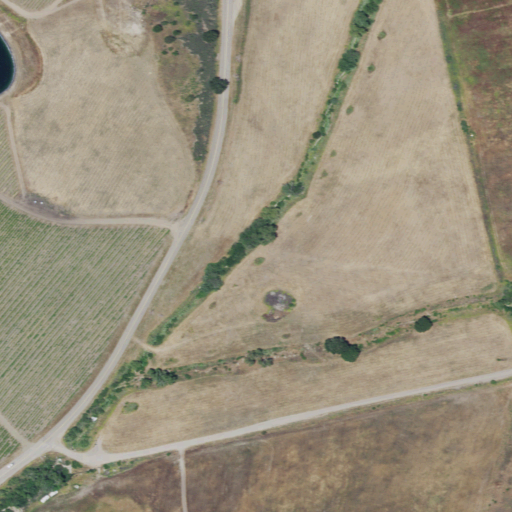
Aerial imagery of valley in California named Drum Canyon containing grassland, open development, cultivated crops, medium intensity development, and low intensity development